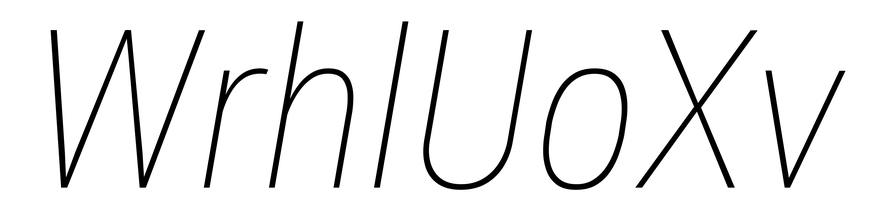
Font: Roboto-Italic_Condensed_Thin_Italic